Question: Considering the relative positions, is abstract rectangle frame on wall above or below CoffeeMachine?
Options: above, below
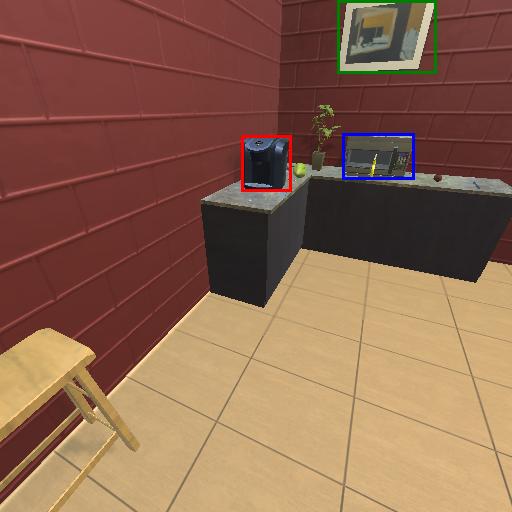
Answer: above